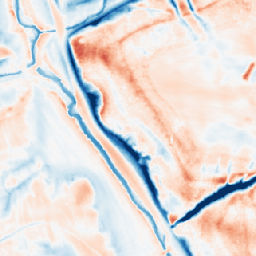
Category: multiscale
Decomposition family: dog_multiscale
Decomposition parameters: sigma_ratio: 2
n_scales: 4
base_sigma: 0.5
Upsampling method: area
Upsampling parameters: scale: 8
Upsampling scale: 8